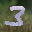
Label: 3